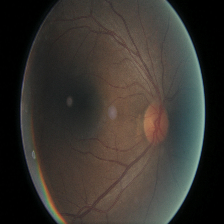
Diabetic retinopathy grade: Moderate